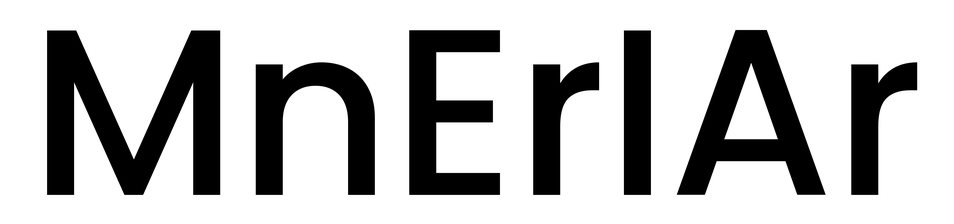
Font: Poppins-Medium